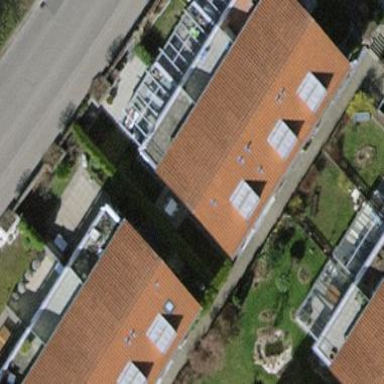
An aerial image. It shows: Terrace building.